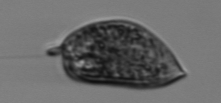
Label: Prorocentrum_micans